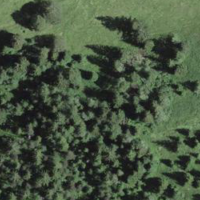
EUNIS habitat code: 45
Species observed at this site:
Leucojum vernum